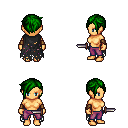
a pixel art fantasy rpg character, female body template, human, tanned skin, black tattered cape, magenta pants, green pixie cut hairstyle, leather bracers, dagger, four views (front, back, left, right), 2x2 character sprite sheet, small pixel art, hard edges, no anti-aliasing